Aerial crown-view tile of a tropical tree (Barro Colorado Island, Panama), acquired 20241216:
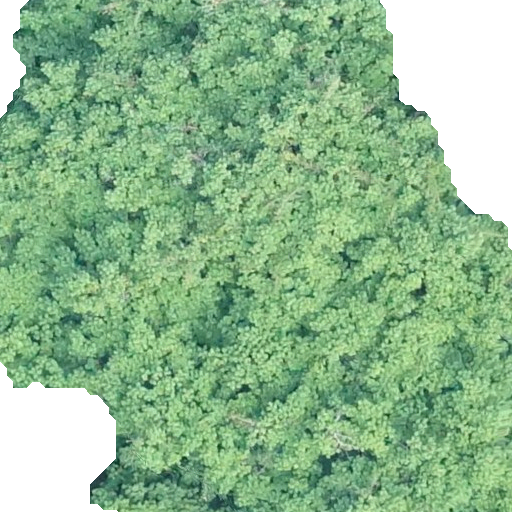
Species: Tachigali panamensis
GBIF accepted scientific name: Tachigali panamensis
Crown area: 420.607 m²